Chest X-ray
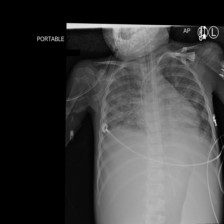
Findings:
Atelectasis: positive
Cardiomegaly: negative
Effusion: positive
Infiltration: negative
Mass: negative
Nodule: negative
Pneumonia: negative
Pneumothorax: negative
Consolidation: negative
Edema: negative
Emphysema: negative
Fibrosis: negative
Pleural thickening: negative
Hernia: negative